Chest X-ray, PA view. Patient: 71 years old, sex F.
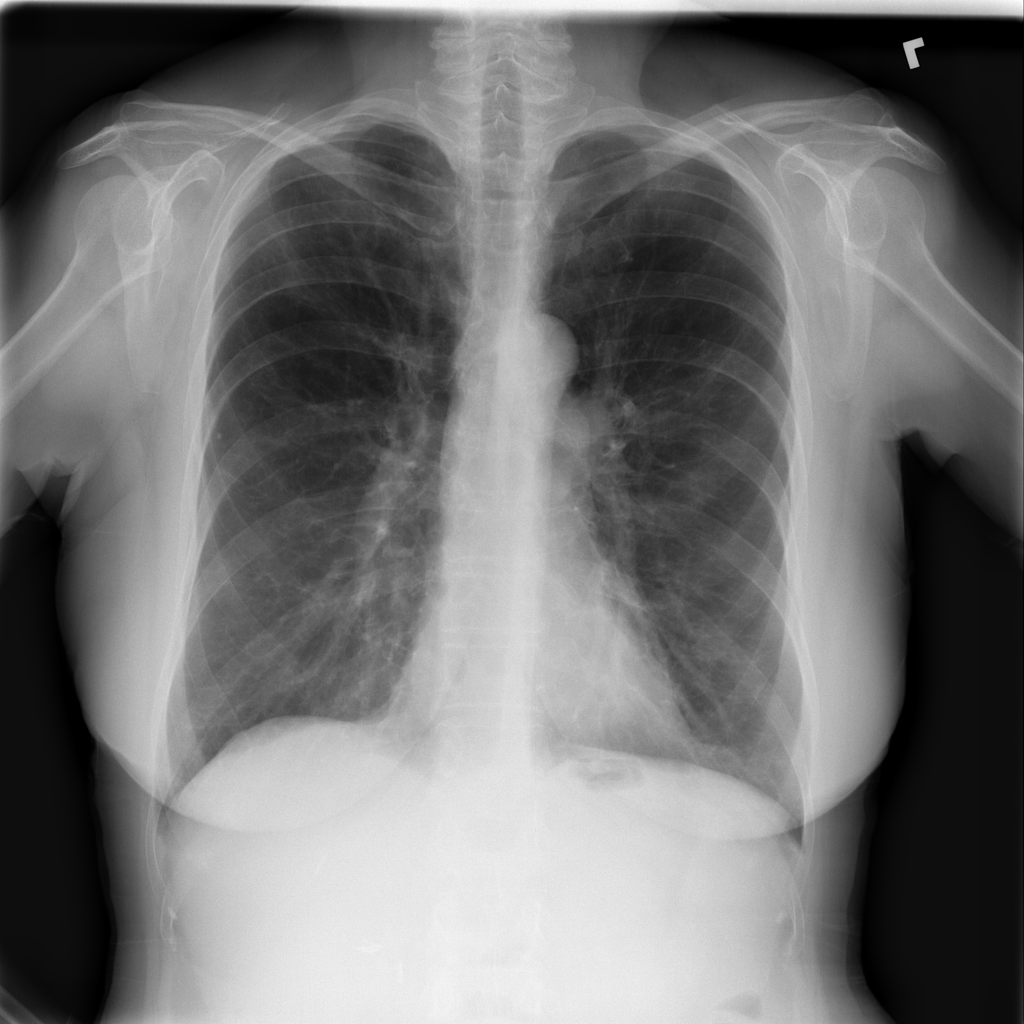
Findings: No Finding